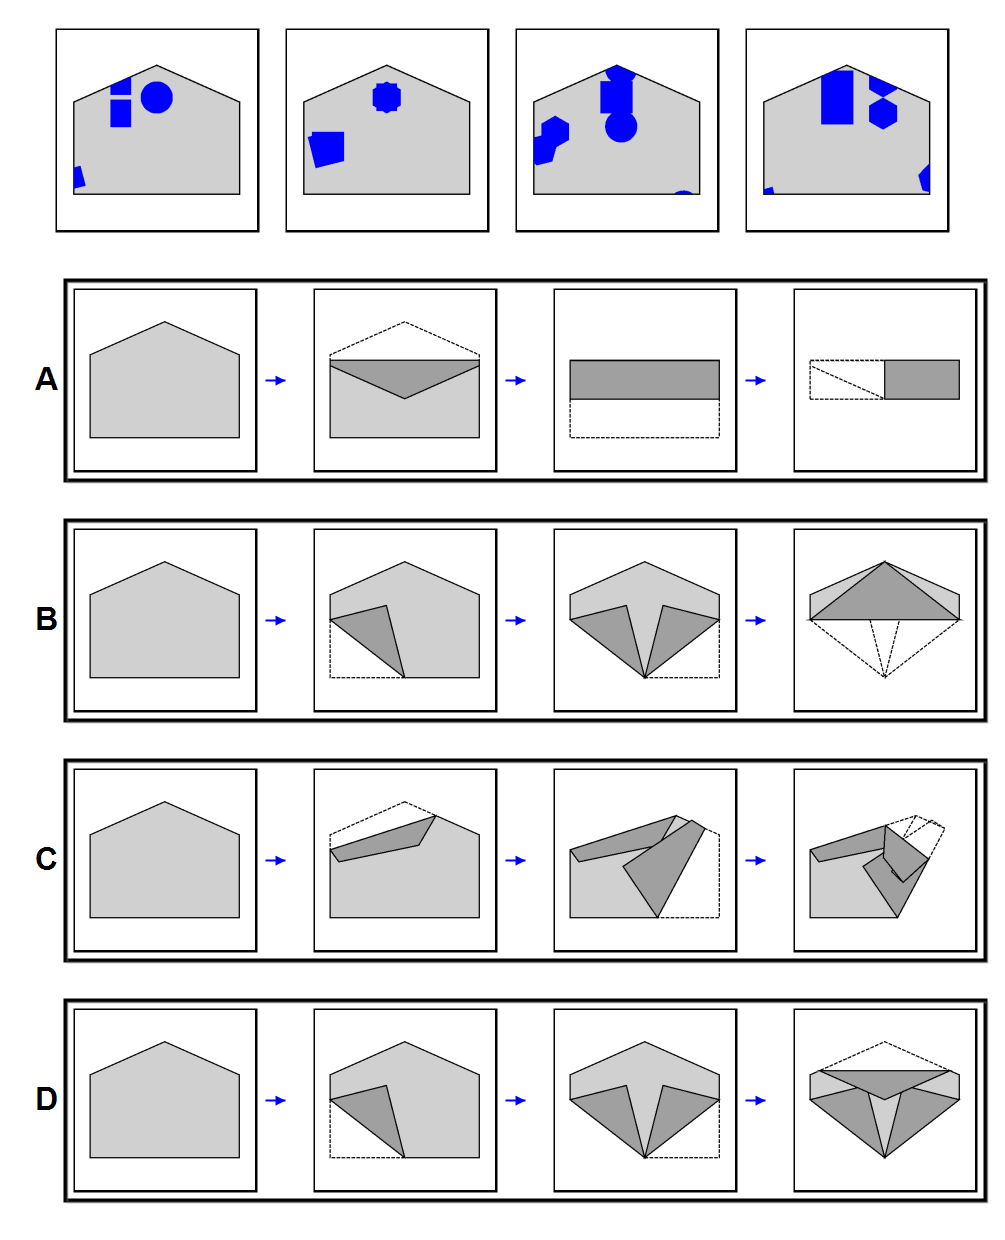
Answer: D